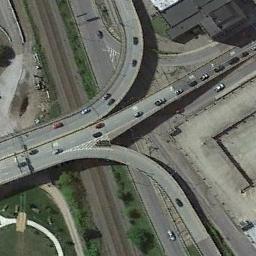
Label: overpass